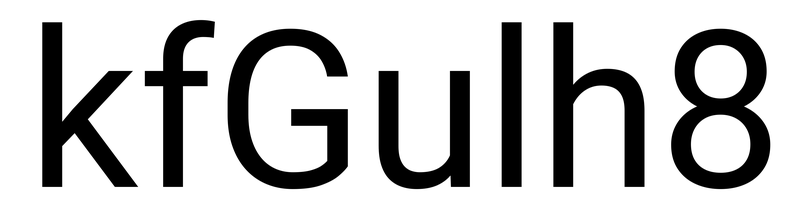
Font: Roboto_Regular